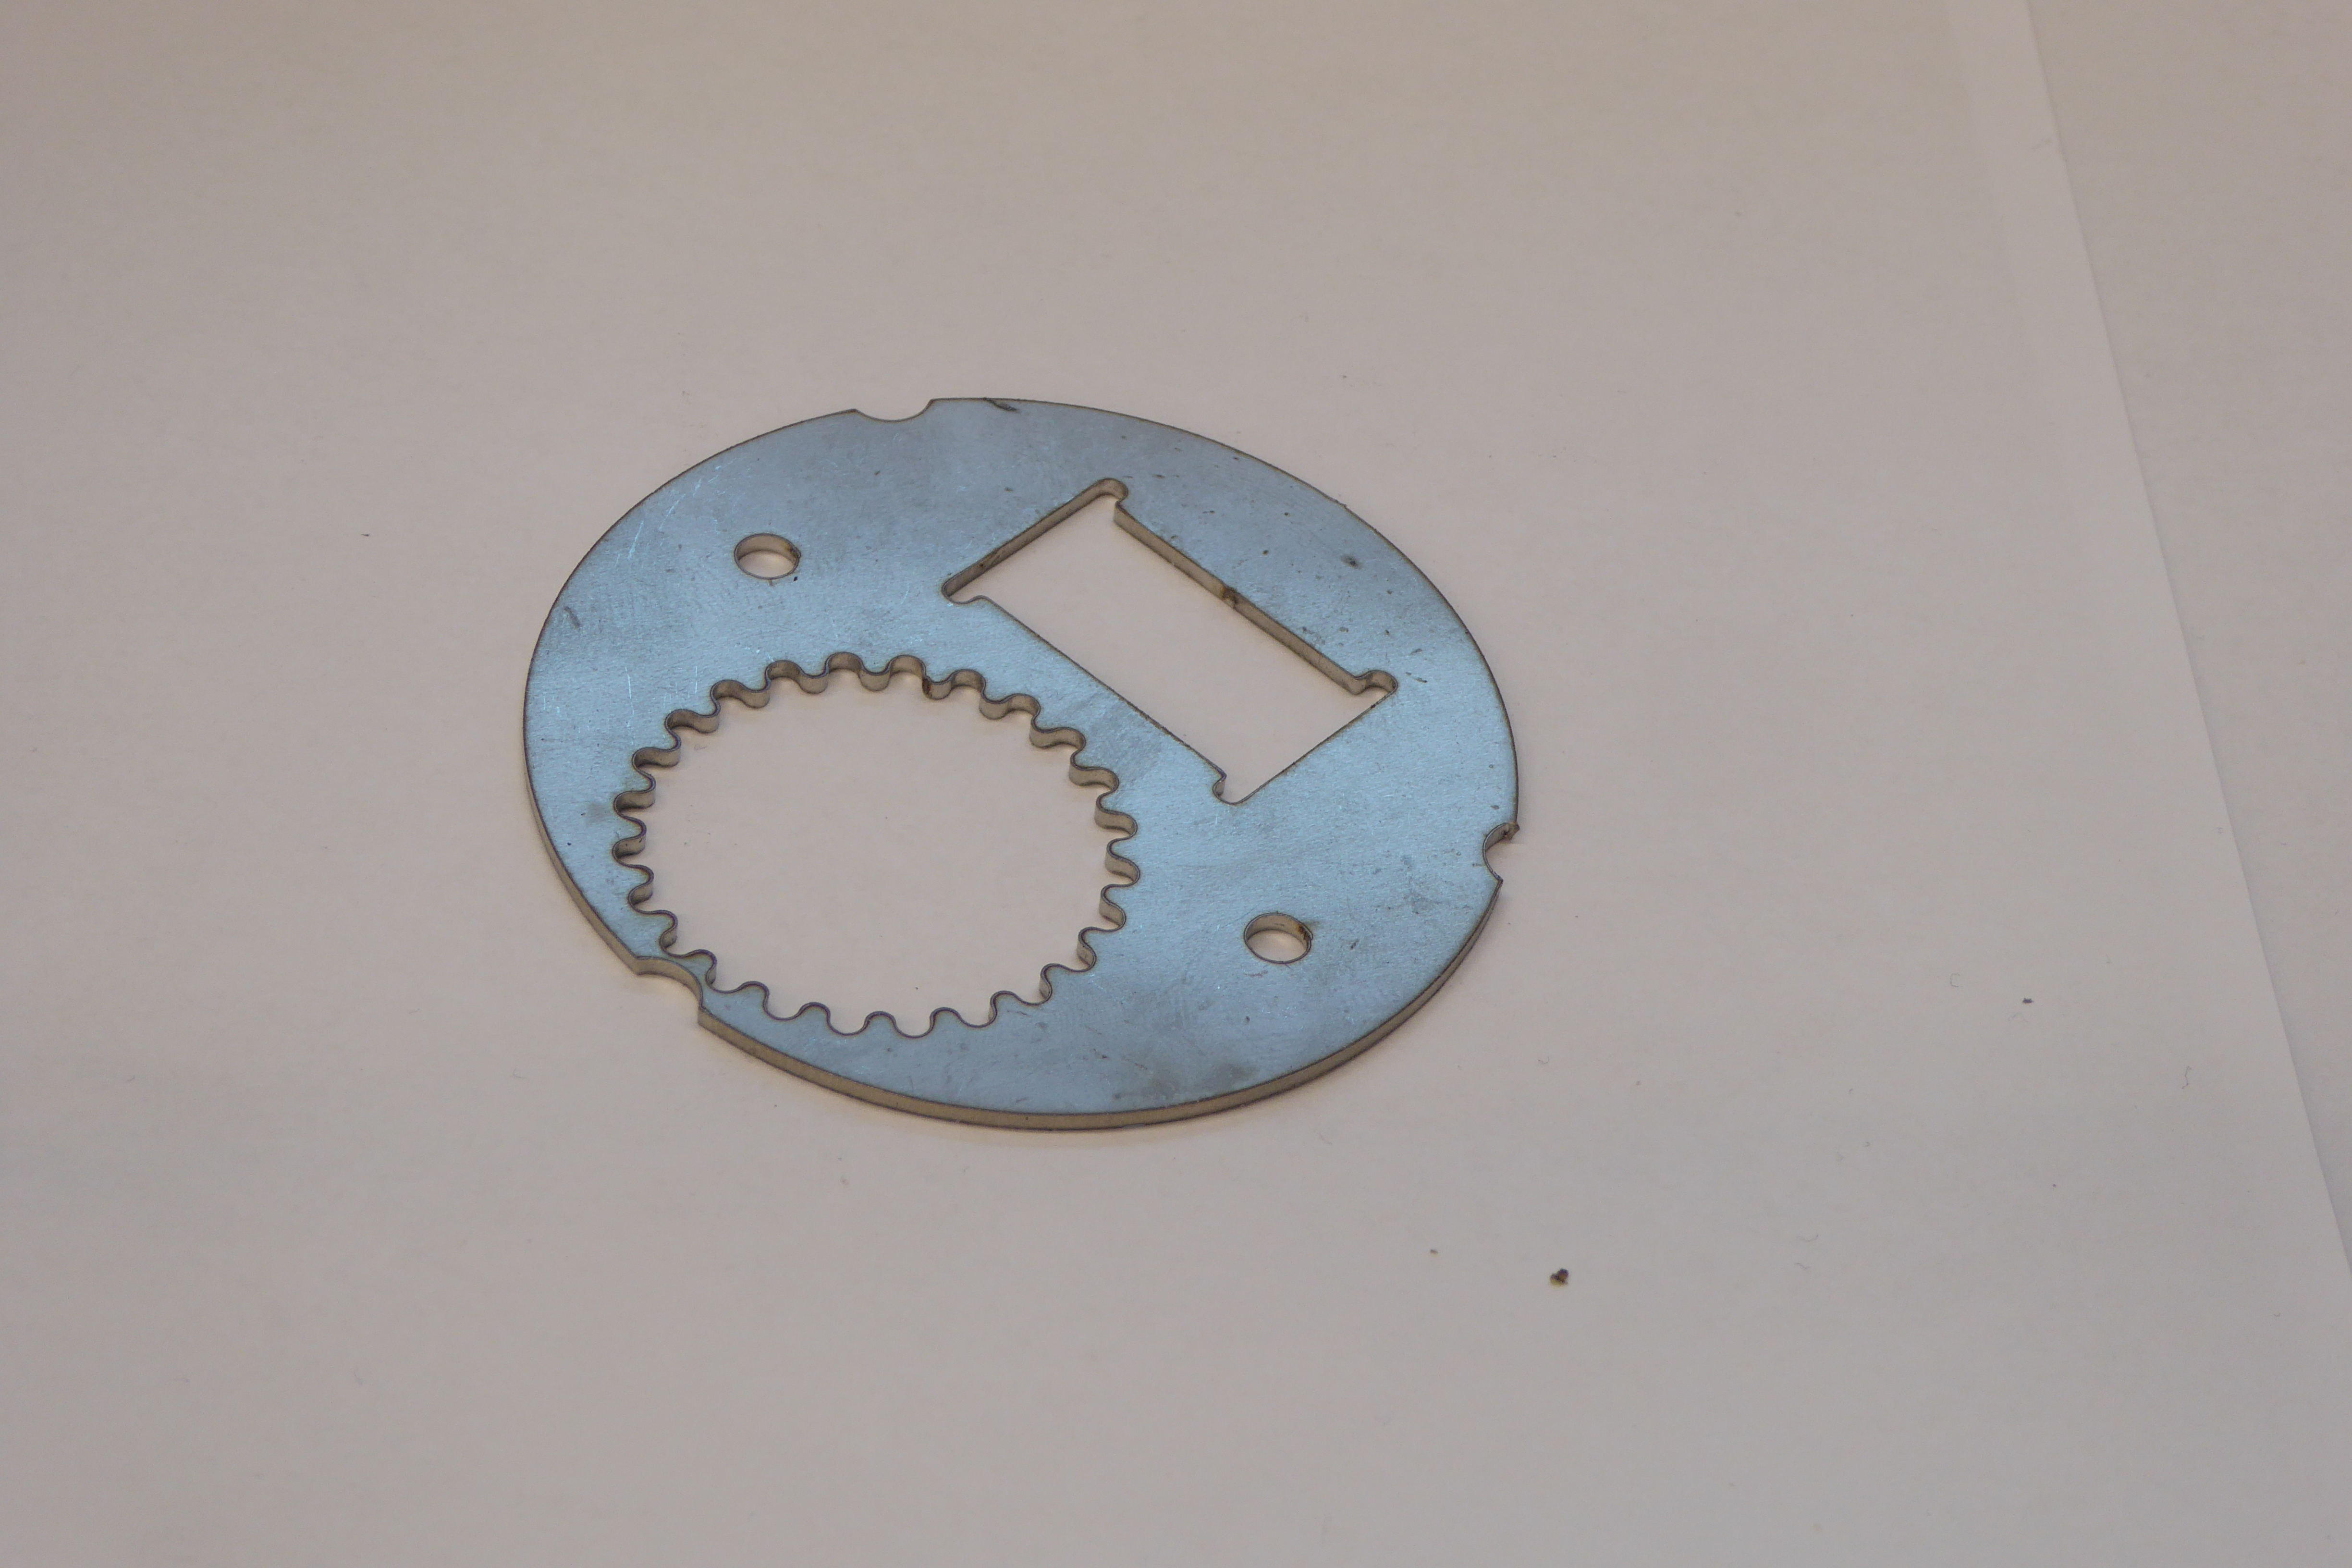
Label: Bottle Opener - Inlay